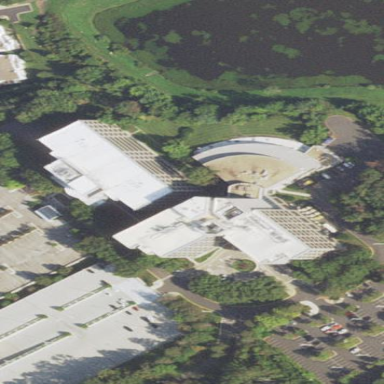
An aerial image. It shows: Commercial building.